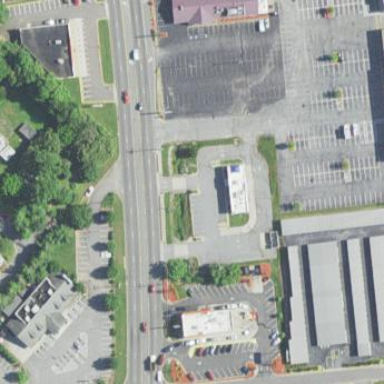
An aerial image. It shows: Retail area.